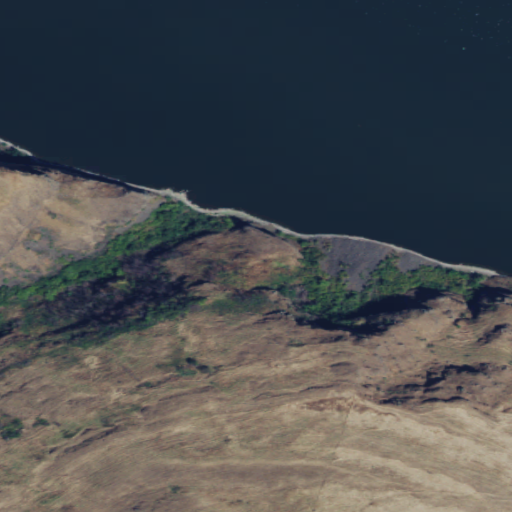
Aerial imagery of valley in Washington named Knoxway Canyon containing grassland, open water, shrub, and evergreen forest